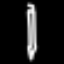
Label: pencil